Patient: sex M, age 60
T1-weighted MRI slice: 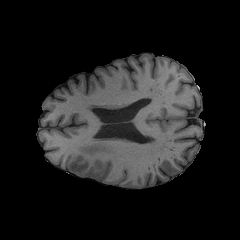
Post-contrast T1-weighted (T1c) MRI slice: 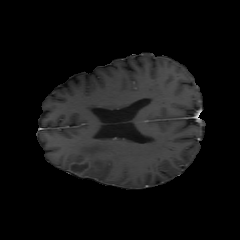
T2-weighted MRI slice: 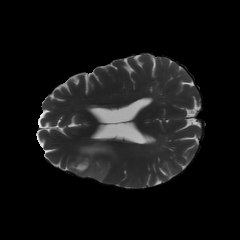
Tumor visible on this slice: yes
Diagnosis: Glioblastoma, IDH-wildtype
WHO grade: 4